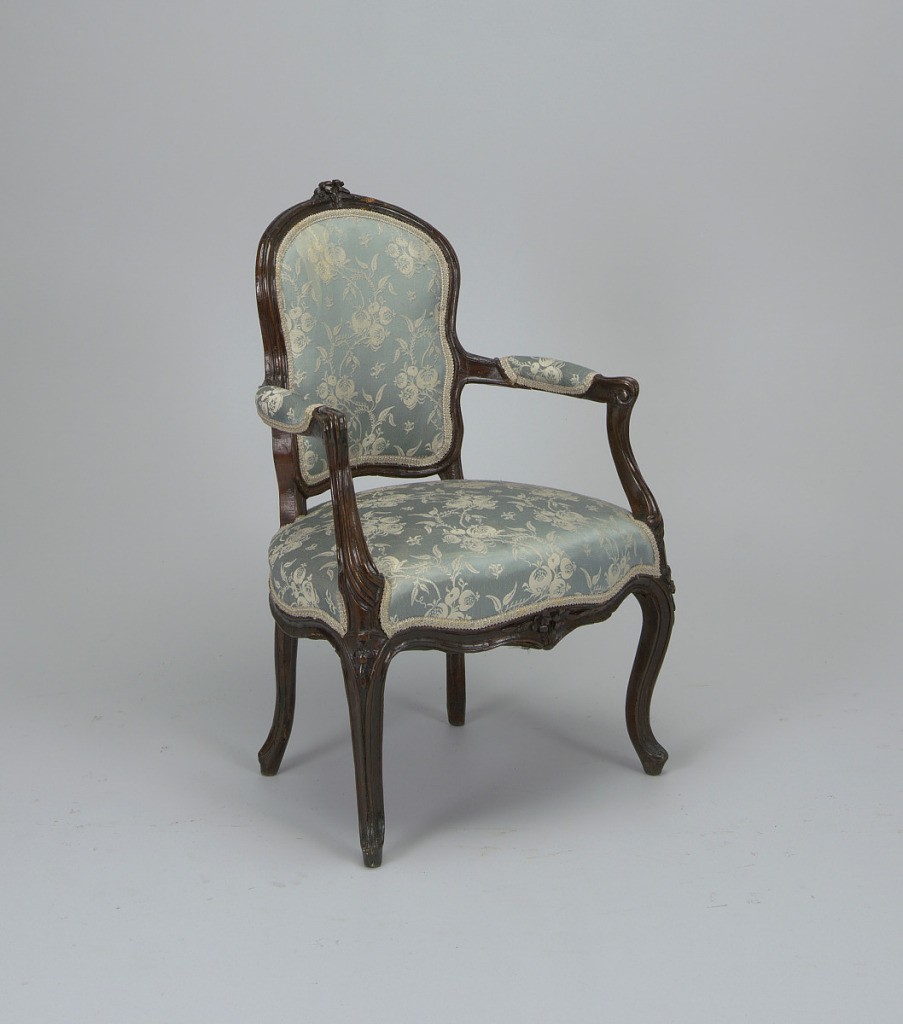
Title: Armchair
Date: mid-18th century
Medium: Carved walnut
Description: Upholstered rounded channeled back crested with carved spray of two flowers - curved padded arms - shaped rails frame upholstered seat, channeling conturned into the cabriole front legs - front rail carved similarly as cresting cabriole rear legs.